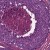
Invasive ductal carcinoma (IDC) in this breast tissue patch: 0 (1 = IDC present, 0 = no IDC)